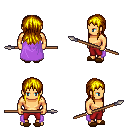
a pixel art fantasy rpg character, male body template, human, tanned skin, lavender cape, red pants, blonde unkempt hairstyle, brown slippers, spear, four views (front, back, left, right), 2x2 character sprite sheet, small pixel art, hard edges, no anti-aliasing